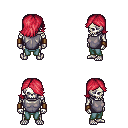
a pixel art fantasy rpg character, male body template, skeleton, steel chest armor, teal pants, ruby red swoop hairstyle, leather bracers, four views (front, back, left, right), 2x2 character sprite sheet, small pixel art, hard edges, no anti-aliasing